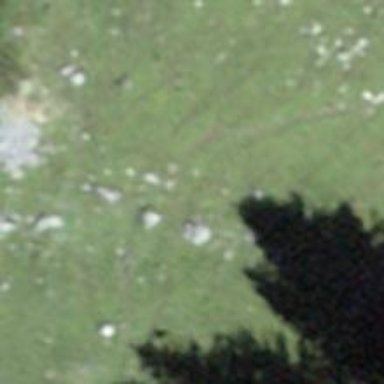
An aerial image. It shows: Path.